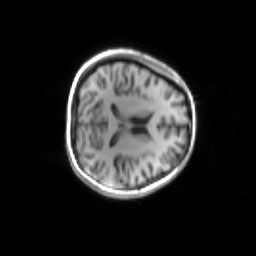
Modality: inplaneT1
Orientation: axial
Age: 27
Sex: female
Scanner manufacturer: siemens
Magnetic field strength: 3 T
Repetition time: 1.2 s
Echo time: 0.00251 s